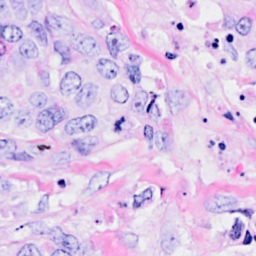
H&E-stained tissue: Breast